Question: I have been trying to install pod Alamofire to my project using CocoaPods method
the installation was succeed but when I start building the project I got this error. I wasn't do anything after it is installed.
How can I resolve this problem?

'''
source 'https://github.com/CocoaPods/Specs.git'
platform :ios, '8.0'
use_frameworks!
pod 'Facebook-iOS-SDK'
pod "TSClusterMapView"
pod "MagicalRecord"
pod 'Follower'
pod 'Alamofire', '~> 3.0'
'''
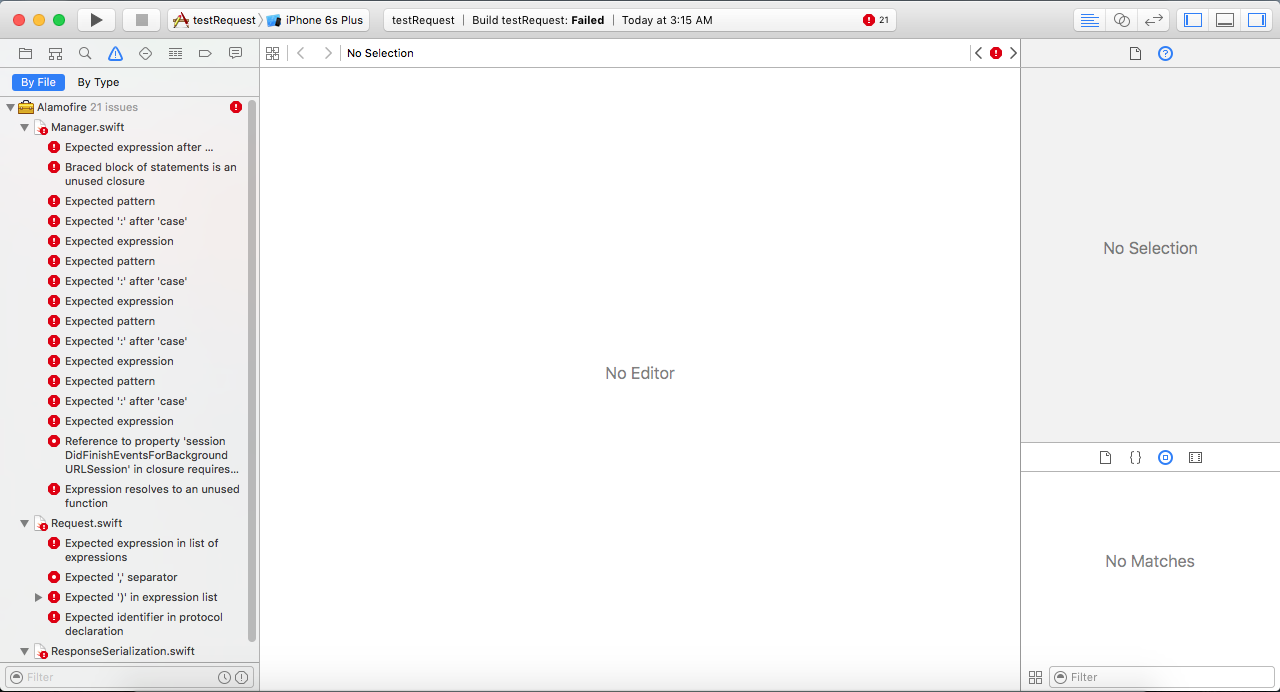
Answer: You can try firstly if you didn't do that. If you encounter some problems In addition check your podfile before pod install like below.
'''
source 'https://github.com/CocoaPods/Specs'
use_frameworks!
target '<ProjectName>' do
pod 'Alamofire', '~> 3.0'
pod 'AlamofireImage', '~> 2.0'
pod 'Firebase', '>= 2.5.1'
end
'''